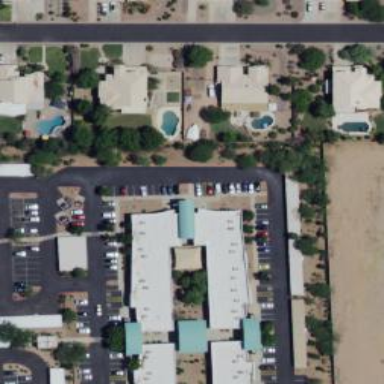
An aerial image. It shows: Healthcare clinic.